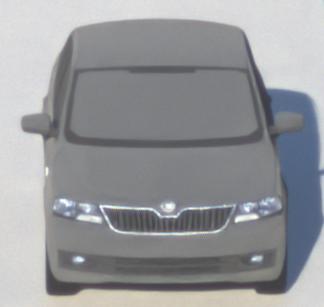
Make: Skoda
Model: Rapid
Detailed model: Rapid 1.2 Active Limousine
Model produced from: 2012/10
Model produced until: 2015/04
Doors: 5
Color: gray
Road condition: wet road
Daytime: sunrise or sunset
Contrast: medium contrast